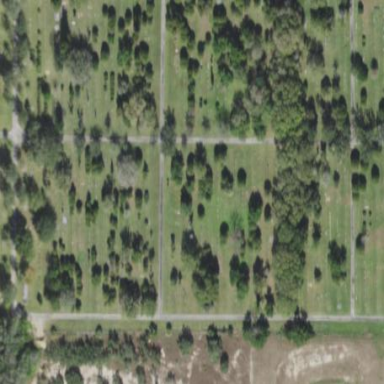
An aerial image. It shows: Cemetery.